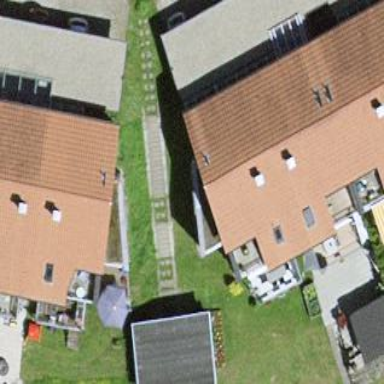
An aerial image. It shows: Simple and straightforward house.